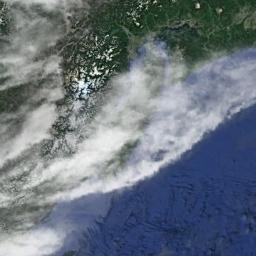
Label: cloud